Question: I'm currently trying to get my build (~30 bundles) done by tycho.
I faced some confusing problems when using <URL> in my unit tests.
I created an 'eclipse-test-plugin' as fragment project to the tested bundle.
Since tycho should resolve the required bundles using the manifest, I removed the dependency to mockito from the 'pom.xml'.
When I then try to add mockito to the required bundles in the manifest mockito isn't listed.
I found <URL> and created a target platform pointing to eclipse indigo.
I included the platform specifics so I don't need the eclipse delta pack. Then the first strange thing occurs. Eclipse is telling me that there are some unsatisfiably dependencies and when I set the newly created target platform as active within eclipse, no more packages like 'org.osgi.framework', etc. can be resolved by eclipse. But when I build an 'eclipse-product' using tycho and the target platform it is working.

If I set the current eclipse installation as active platform the bundles are resolved. I've selected the following of the indigo release:
- - -
So my first question is
To get closer to my original problem (getting mockito running) I set the current eclipse installation as the active target platform. Eclipse then can resolve the 'org.osgi.framework' package and others.
I added then the previously removed dependency to mockito again to my 'pom.xml' like in the above-mentioned post. But I still can't find mockito when I try to add it to the required bundles in the manifest.
So my second question is
During my research I found two ways of including bundles from in my target-platform:
1. Nexus Pro The professional version of Nexus supports p2-Proxy repositories which can wrap default maven repositories like the Maven Central Repository into a p2 update-site, but the professional version costs round about $800 per year.
2. Create an eclipse-repository You can create a new maven project with packaging eclipse-repository including all your desired bundles. The created artifact is then deployed to a common web server.
In your target-platform you can then reference the Nexus p2-proxy repo or the web hosted p2-repo.
Does anyone know other ways - probably more convenient/less expensive?
Please help me understand the confusing world of tycho a bit more...
Thanks in advance
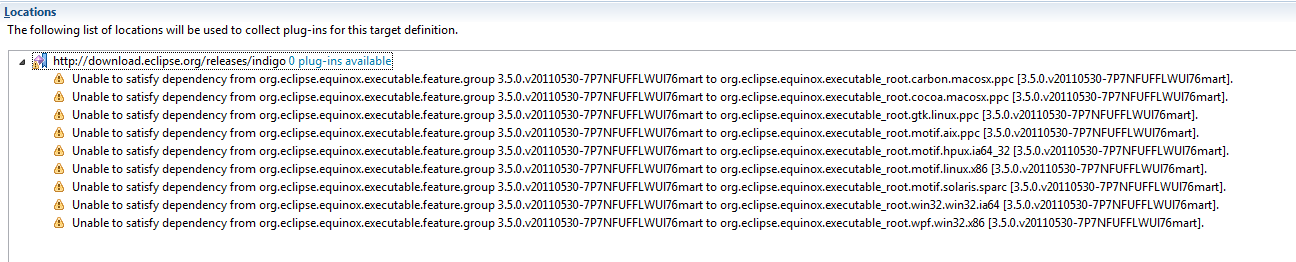
Answer: If mockito isn't in your target platform (and you don't have it in a p2 repository), the easiest thing to do is probably to re-add the dependency back into your pom (without removing the mockito import from your manifest).
I think you'll also need to specify the following in the pom, in the configuration for the target-platform-configuration plugin:
'''
<plugin>
<groupId>org.eclipse.tycho</groupId>
<artifactId>target-platform-configuration</artifactId>
<version>${tycho-version}</version>
<configuration>
<pomDependencies>consider</pomDependencies>
</configuration>
</plugin>
'''
See the instructions on <URL>.
Regarding support for p2 repositories in Nexus, my understanding is that the p2 plugin for Nexus has since been open-sourced:
- <URL>